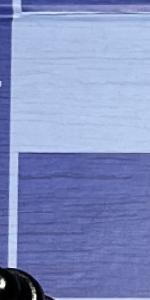
Label: Empty